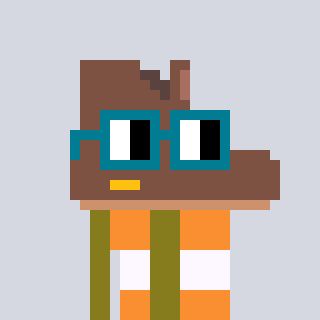
a pixel art character with square dark green glasses, a boot-shaped head and a gunk-colored body on a cool background